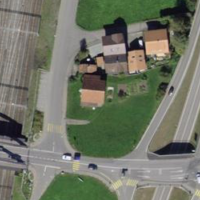
EUNIS habitat code: 54
Species observed at this site:
Nucifraga caryocatactes